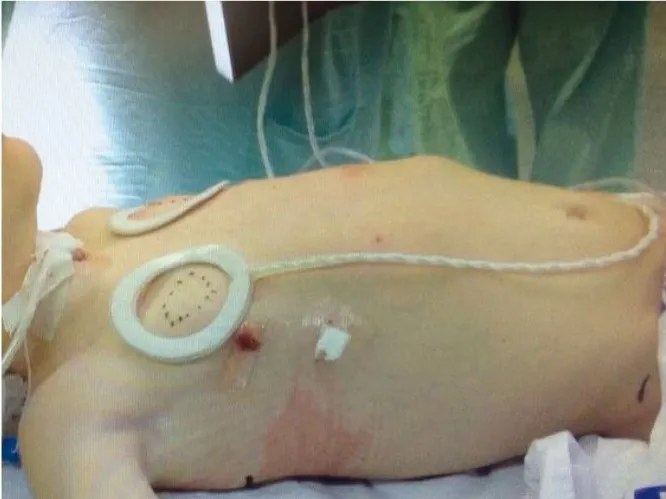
Photograph showing the positioning of the receivers and antenna intraoperatively.
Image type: medical_photograph (skin_photograph)